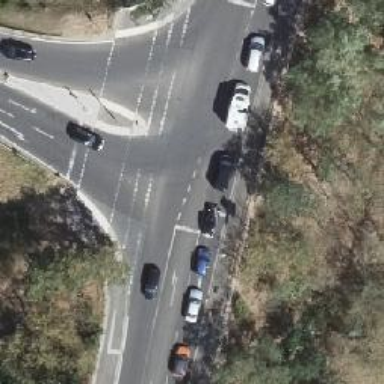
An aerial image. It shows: Road with traffic signals.